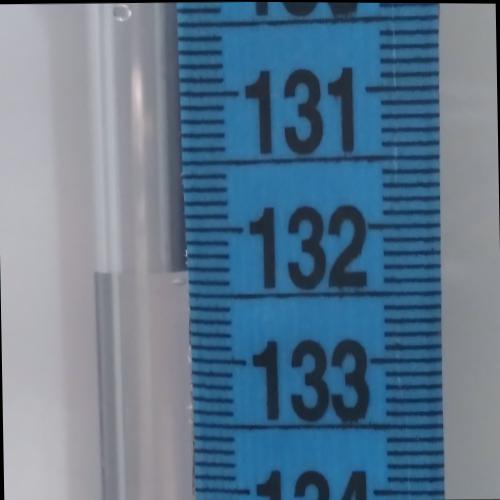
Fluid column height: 132.3 cm